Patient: sex M, age 77
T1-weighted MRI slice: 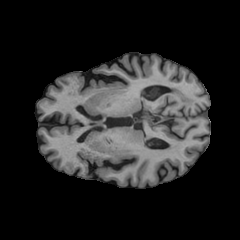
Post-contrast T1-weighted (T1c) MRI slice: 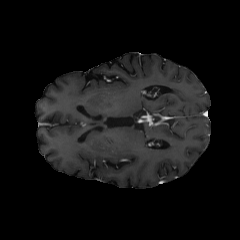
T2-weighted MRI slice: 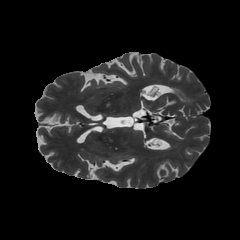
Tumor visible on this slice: no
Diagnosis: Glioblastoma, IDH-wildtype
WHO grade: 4